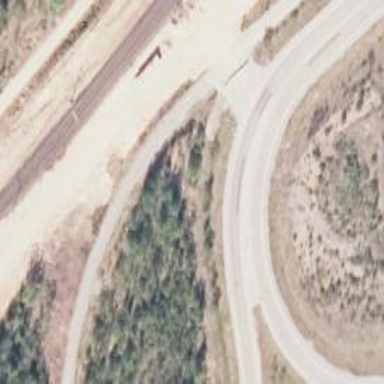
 classified as tertiary in terms of functionality."